Brain MRI, t1w sequence, axial 2D slice.
Patient: age 34, sex M, weight 95 kg, height 1.95 m
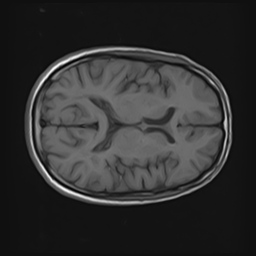